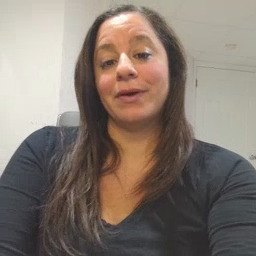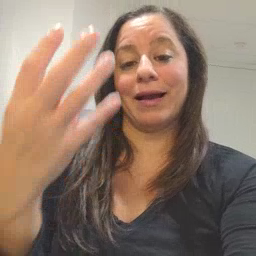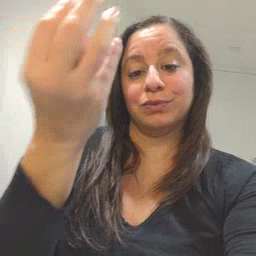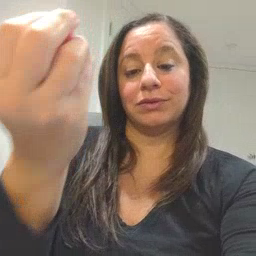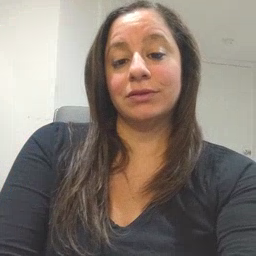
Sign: outside